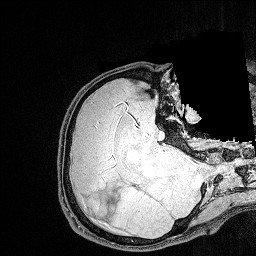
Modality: FLASH
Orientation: axial
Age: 26
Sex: male